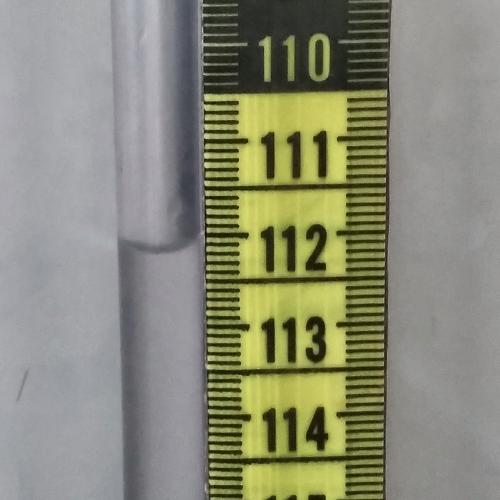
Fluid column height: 112.1 cm